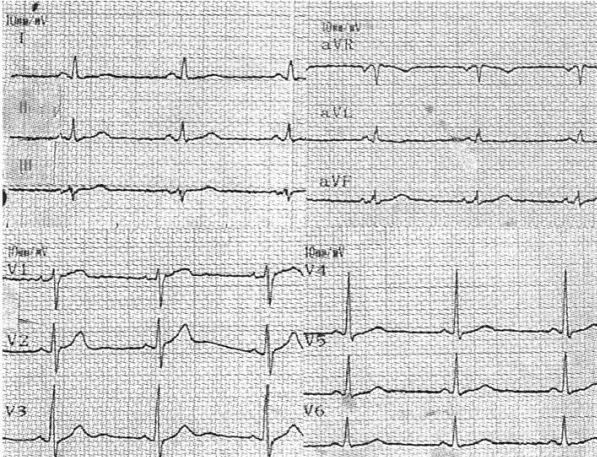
Electrocardiogram one year later.
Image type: electrography (ekg)